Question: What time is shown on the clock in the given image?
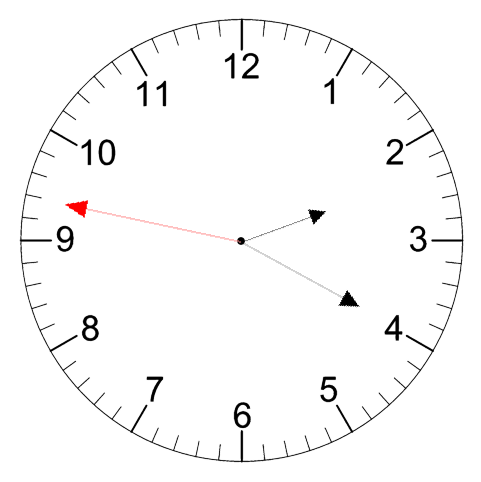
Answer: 02:19:47